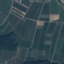
Label: PermanentCrop